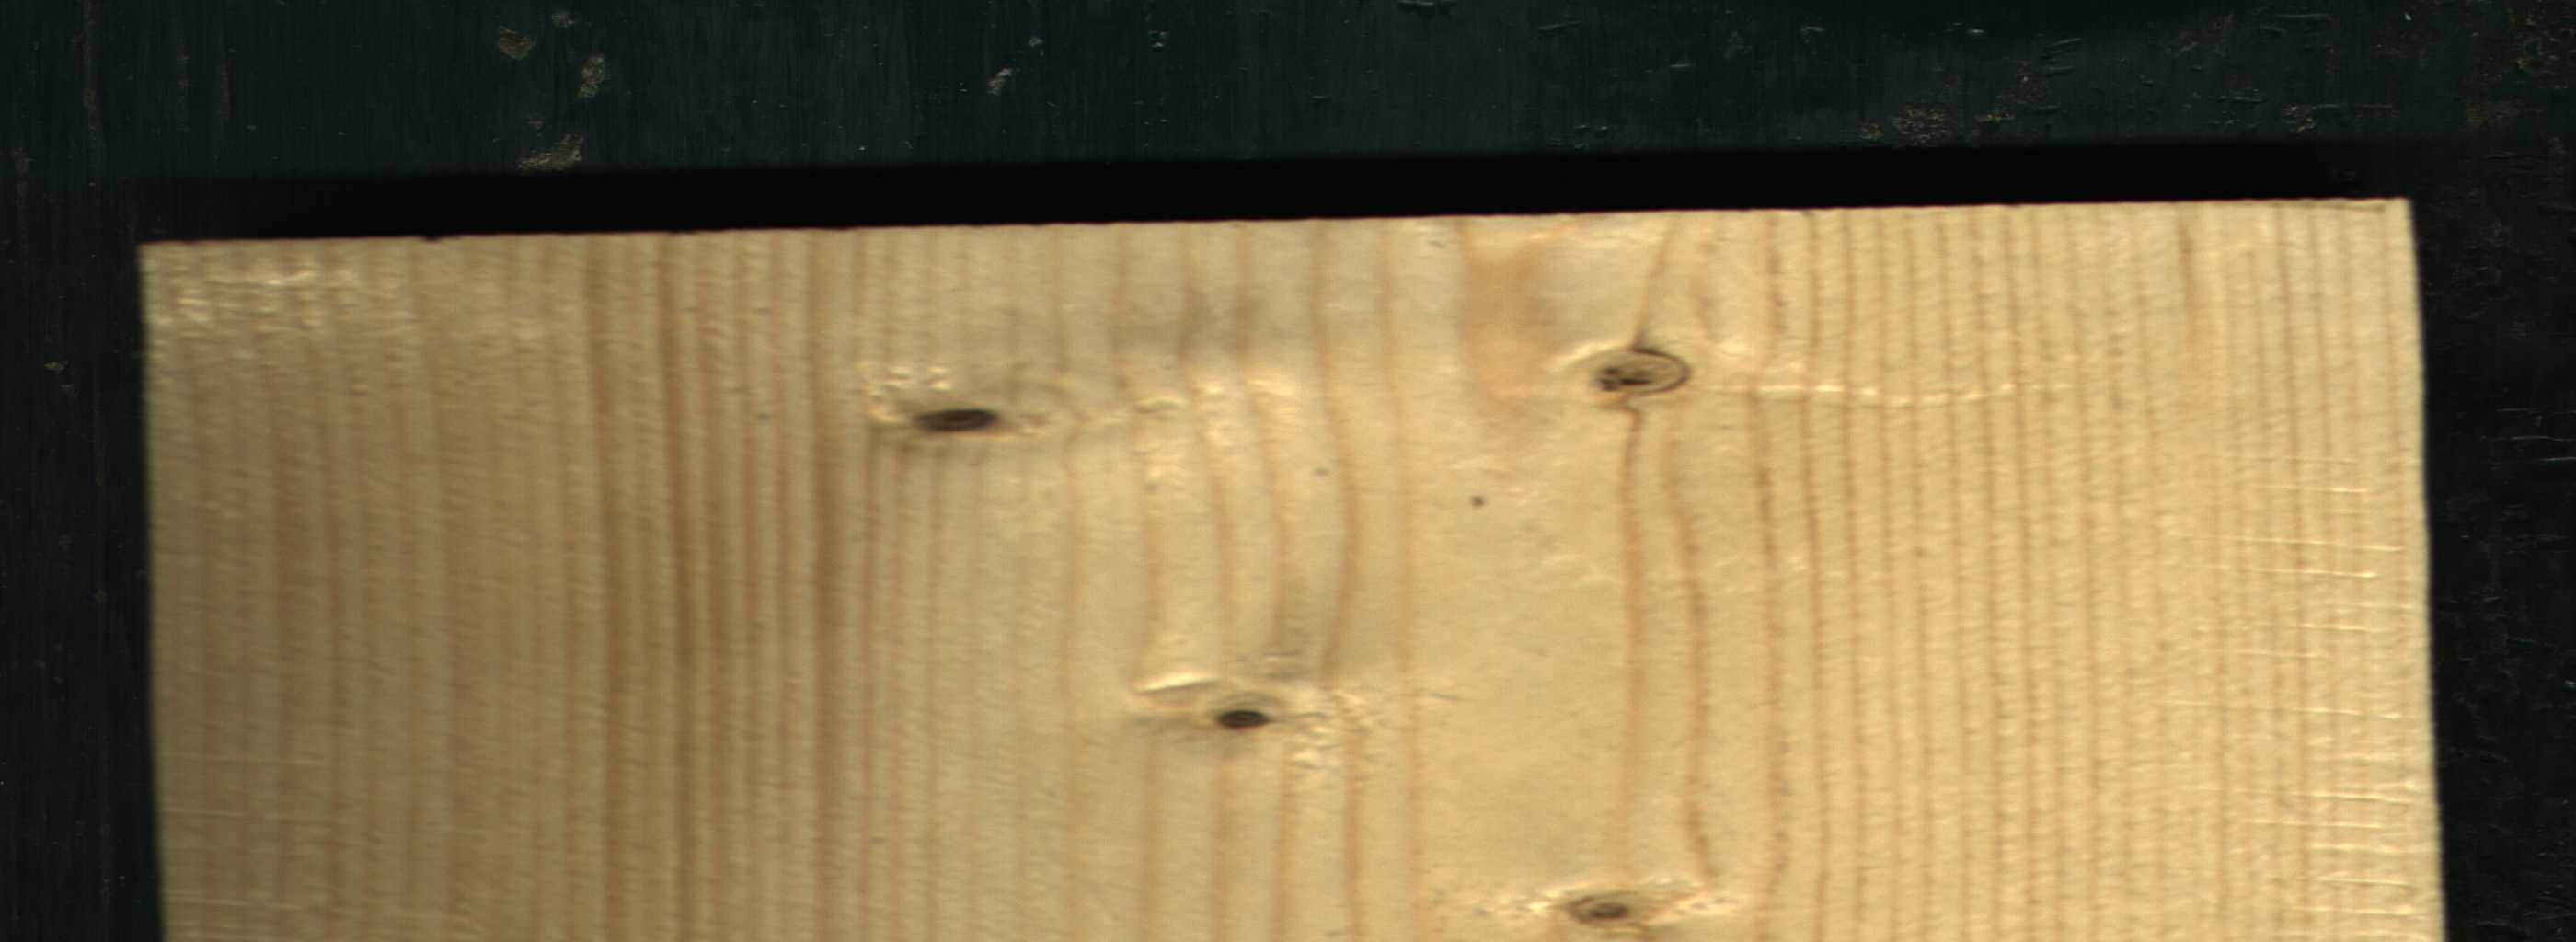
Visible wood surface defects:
Dead_Knot
Dead_Knot
Live_Knot
Live_Knot